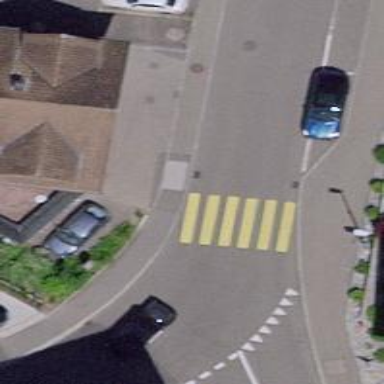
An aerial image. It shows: Uncontrolled zebra crossing on the road.